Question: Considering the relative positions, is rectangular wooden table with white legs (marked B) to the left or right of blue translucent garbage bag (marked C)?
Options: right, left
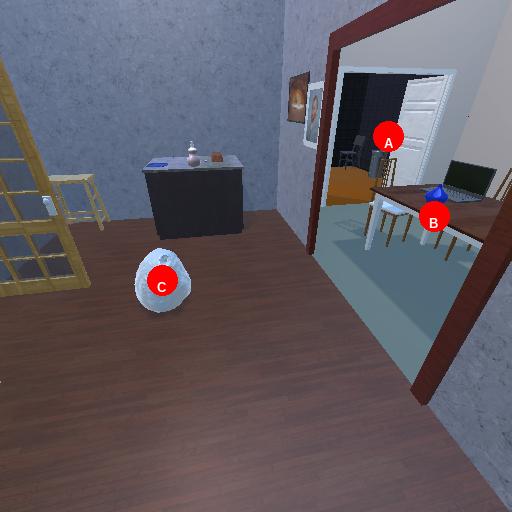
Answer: right